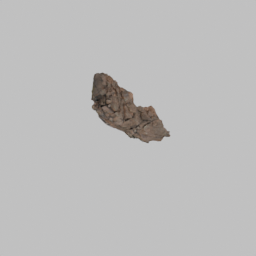
Label: nature